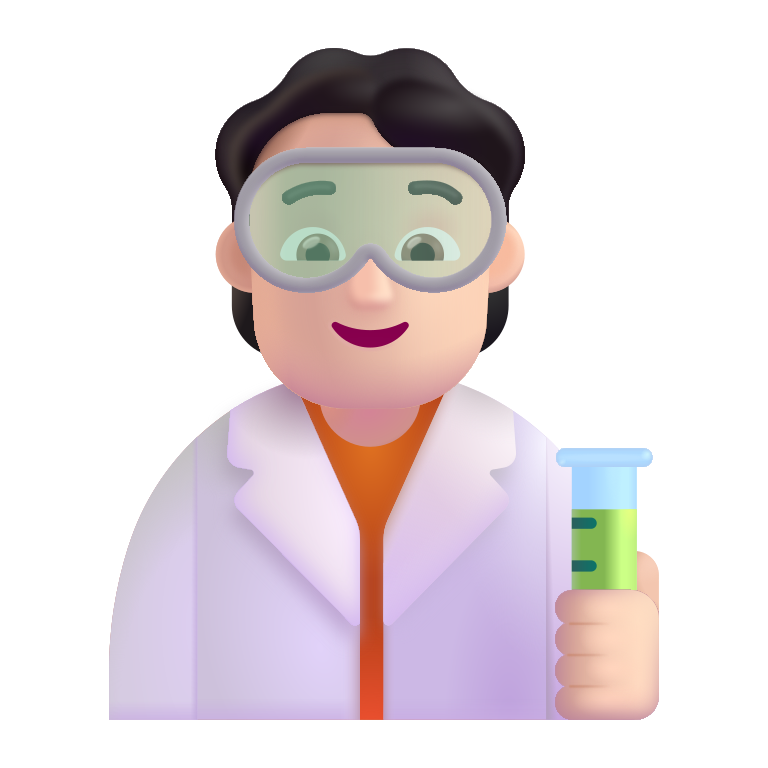
scientist color light